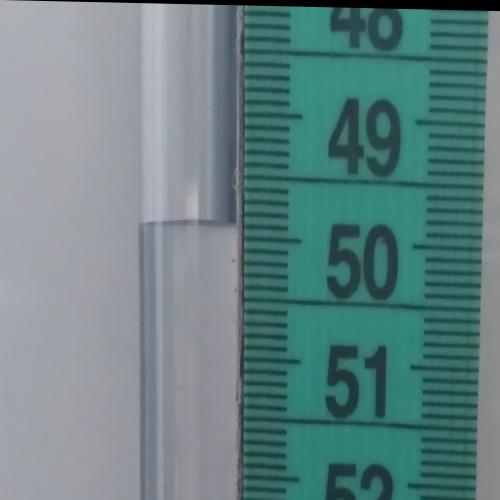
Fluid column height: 49.9 cm